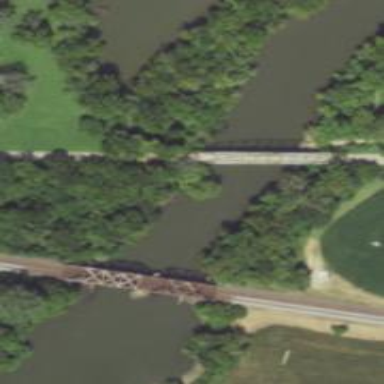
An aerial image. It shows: Tertiary road passing over bridge.